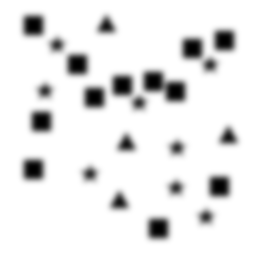
Squares: 12
Triangles: 4
Stars: 8
Total shapes: 24